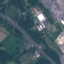
Land use / land cover: Highway